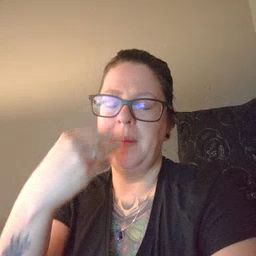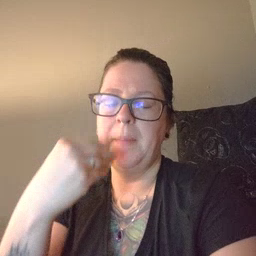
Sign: nap